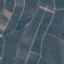
Land use / land cover: PermanentCrop